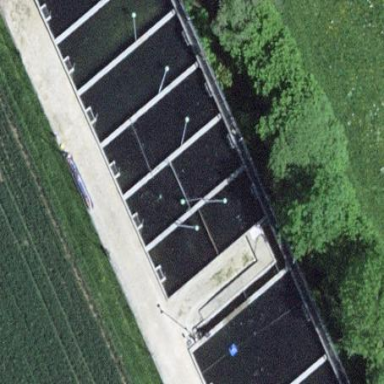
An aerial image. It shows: Water basin used for fish breeding. It is natural water feature.